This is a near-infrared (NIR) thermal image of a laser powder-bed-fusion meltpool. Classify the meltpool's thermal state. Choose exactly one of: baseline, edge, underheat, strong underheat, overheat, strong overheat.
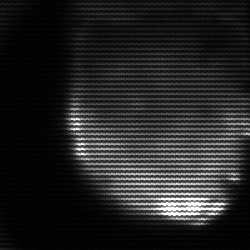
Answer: edge